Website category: phone
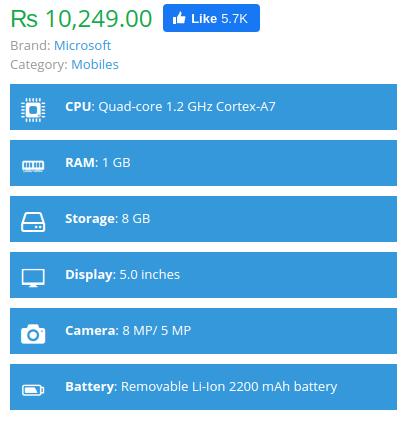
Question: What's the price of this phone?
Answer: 10,249.00

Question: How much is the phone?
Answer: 10,249.00

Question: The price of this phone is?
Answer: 10,249.00

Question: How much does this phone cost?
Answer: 10,249.00

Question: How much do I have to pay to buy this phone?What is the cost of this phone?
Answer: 10,249.00

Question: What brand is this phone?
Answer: Microsoft

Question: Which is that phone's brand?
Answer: Microsoft

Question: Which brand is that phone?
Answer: Microsoft

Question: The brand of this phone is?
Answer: Microsoft

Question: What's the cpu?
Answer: Quad-core 1.2 GHz Cortex-A7

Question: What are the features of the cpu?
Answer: Quad-core 1.2 GHz Cortex-A7

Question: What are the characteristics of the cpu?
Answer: Quad-core 1.2 GHz Cortex-A7

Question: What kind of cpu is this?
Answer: Quad-core 1.2 GHz Cortex-A7

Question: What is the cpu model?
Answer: Quad-core 1.2 GHz Cortex-A7

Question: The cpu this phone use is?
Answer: Quad-core 1.2 GHz Cortex-A7

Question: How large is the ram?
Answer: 1 GB

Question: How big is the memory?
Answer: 1 GB

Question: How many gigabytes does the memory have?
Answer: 1 GB

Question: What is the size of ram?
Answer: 1 GB

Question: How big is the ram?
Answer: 1 GB

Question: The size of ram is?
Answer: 1 GB

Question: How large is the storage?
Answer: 8 GB

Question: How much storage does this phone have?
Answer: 8 GB

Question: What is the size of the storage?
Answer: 8 GB

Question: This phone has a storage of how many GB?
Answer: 8 GB

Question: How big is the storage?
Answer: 8 GB

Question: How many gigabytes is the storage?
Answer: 8 GB

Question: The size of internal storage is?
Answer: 8 GB

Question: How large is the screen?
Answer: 5.0 inches

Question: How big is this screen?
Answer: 5.0 inches

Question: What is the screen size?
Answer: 5.0 inches

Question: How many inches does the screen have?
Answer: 5.0 inches

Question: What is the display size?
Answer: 5.0 inches

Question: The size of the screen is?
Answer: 5.0 inches

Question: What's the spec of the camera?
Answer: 8 MP/ 5 MP

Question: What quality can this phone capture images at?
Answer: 8 MP/ 5 MP

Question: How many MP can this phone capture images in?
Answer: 8 MP/ 5 MP

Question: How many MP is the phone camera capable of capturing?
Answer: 8 MP/ 5 MP

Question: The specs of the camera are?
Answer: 8 MP/ 5 MP

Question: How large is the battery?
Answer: Removable Li-Ion 2200 mAh battery

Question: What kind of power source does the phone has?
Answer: Removable Li-Ion 2200 mAh battery

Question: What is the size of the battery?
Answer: Removable Li-Ion 2200 mAh battery

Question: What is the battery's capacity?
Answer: Removable Li-Ion 2200 mAh battery

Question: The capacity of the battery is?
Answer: Removable Li-Ion 2200 mAh battery